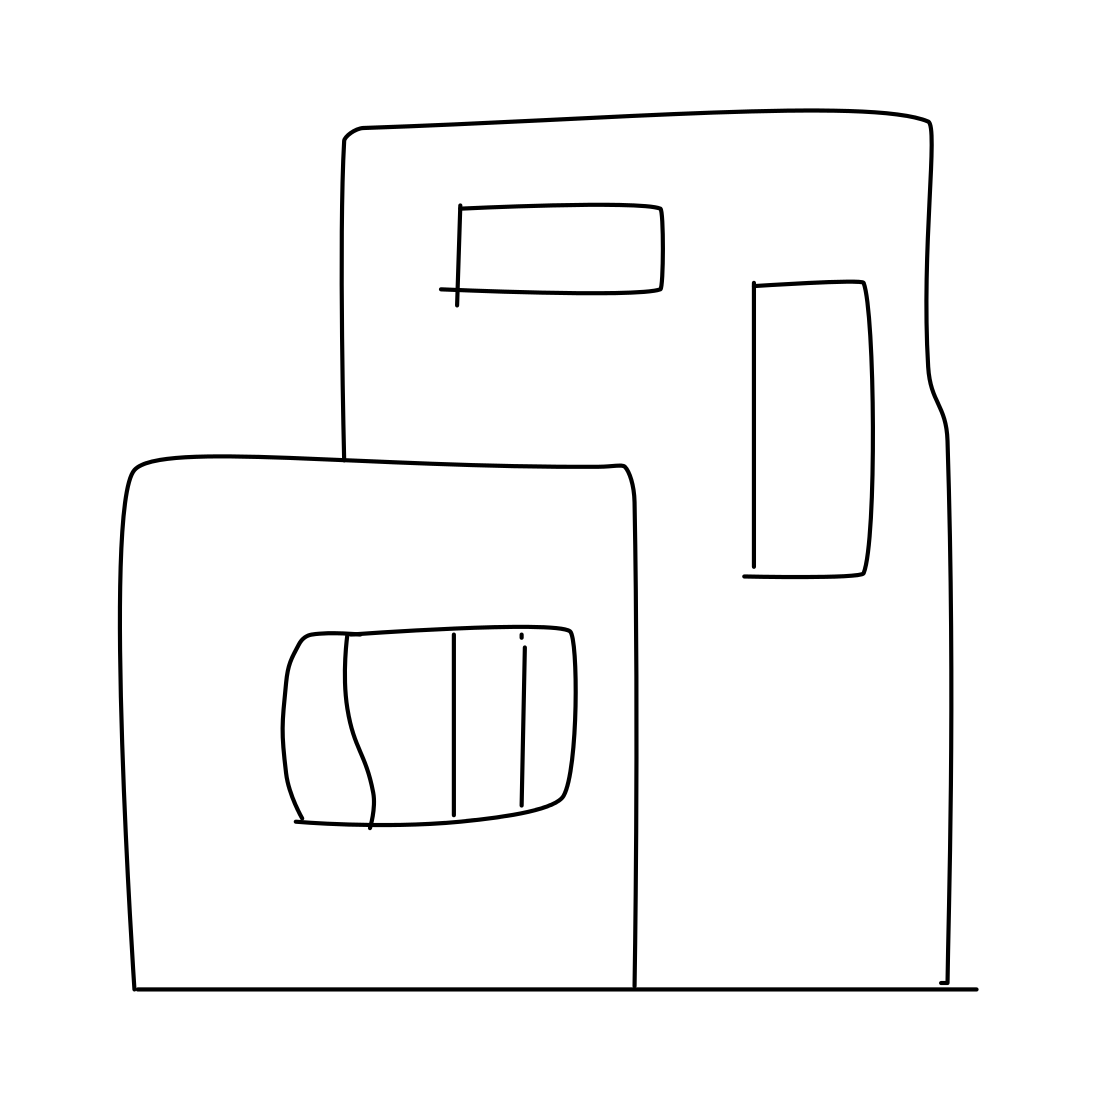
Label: barn